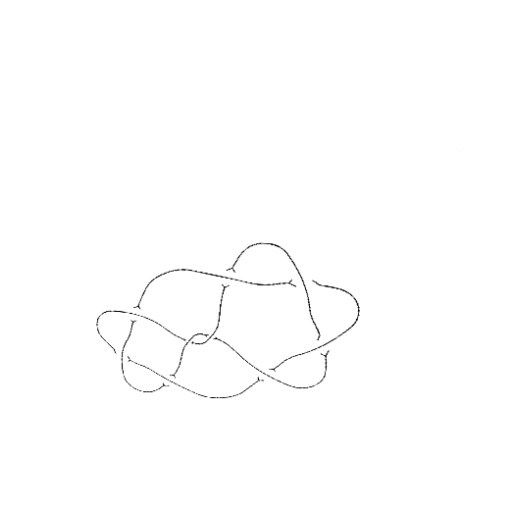
Crossing number: 9